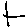
Label: line